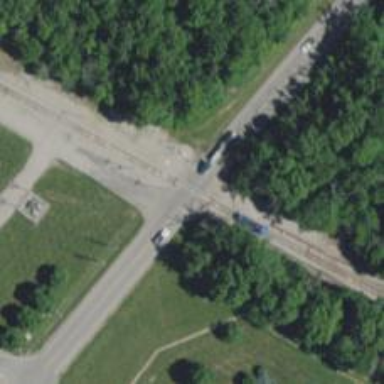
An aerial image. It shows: Railway level crossing.